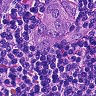
Metastatic tissue present: yes